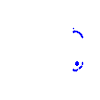
Particle: kaon